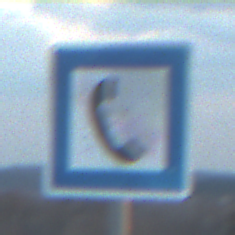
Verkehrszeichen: Fernsprecher
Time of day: SunriseSunset
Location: Outdoor (Beach)
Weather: PartlyCloudy
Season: NotSpecified
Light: Natural